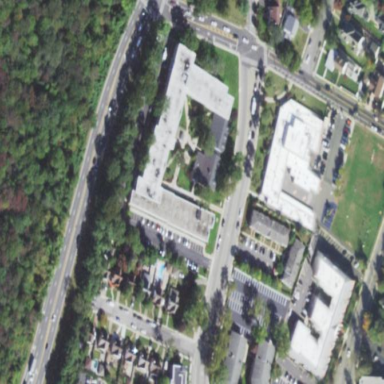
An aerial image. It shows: Building.